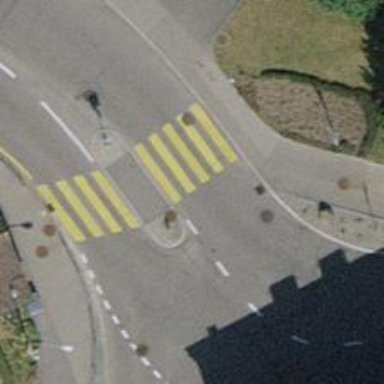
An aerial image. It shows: Uncontrolled zebra crossing with pedestrian island.